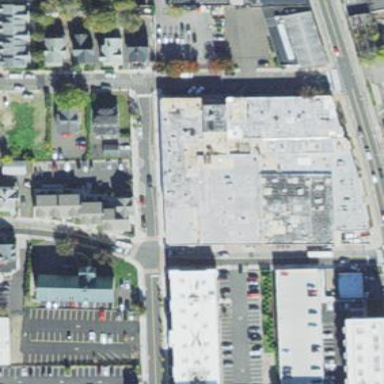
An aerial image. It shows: Part of building is shown in the image.